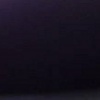
Label: space